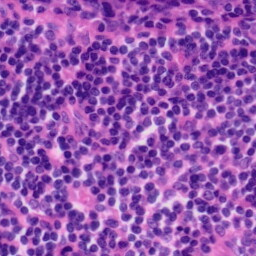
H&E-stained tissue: Tonsil